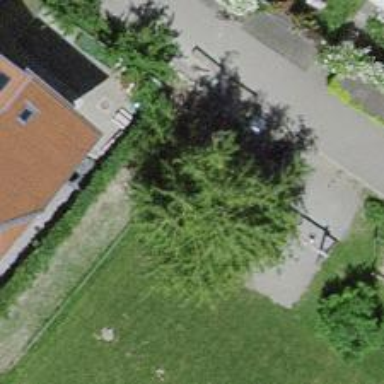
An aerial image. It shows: Deciduous broadleaved tree.